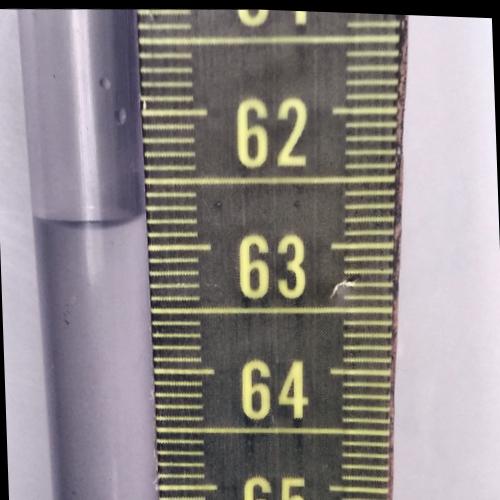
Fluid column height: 62.8 cm